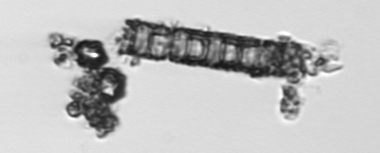
Label: Paralia_sulcata